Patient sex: M
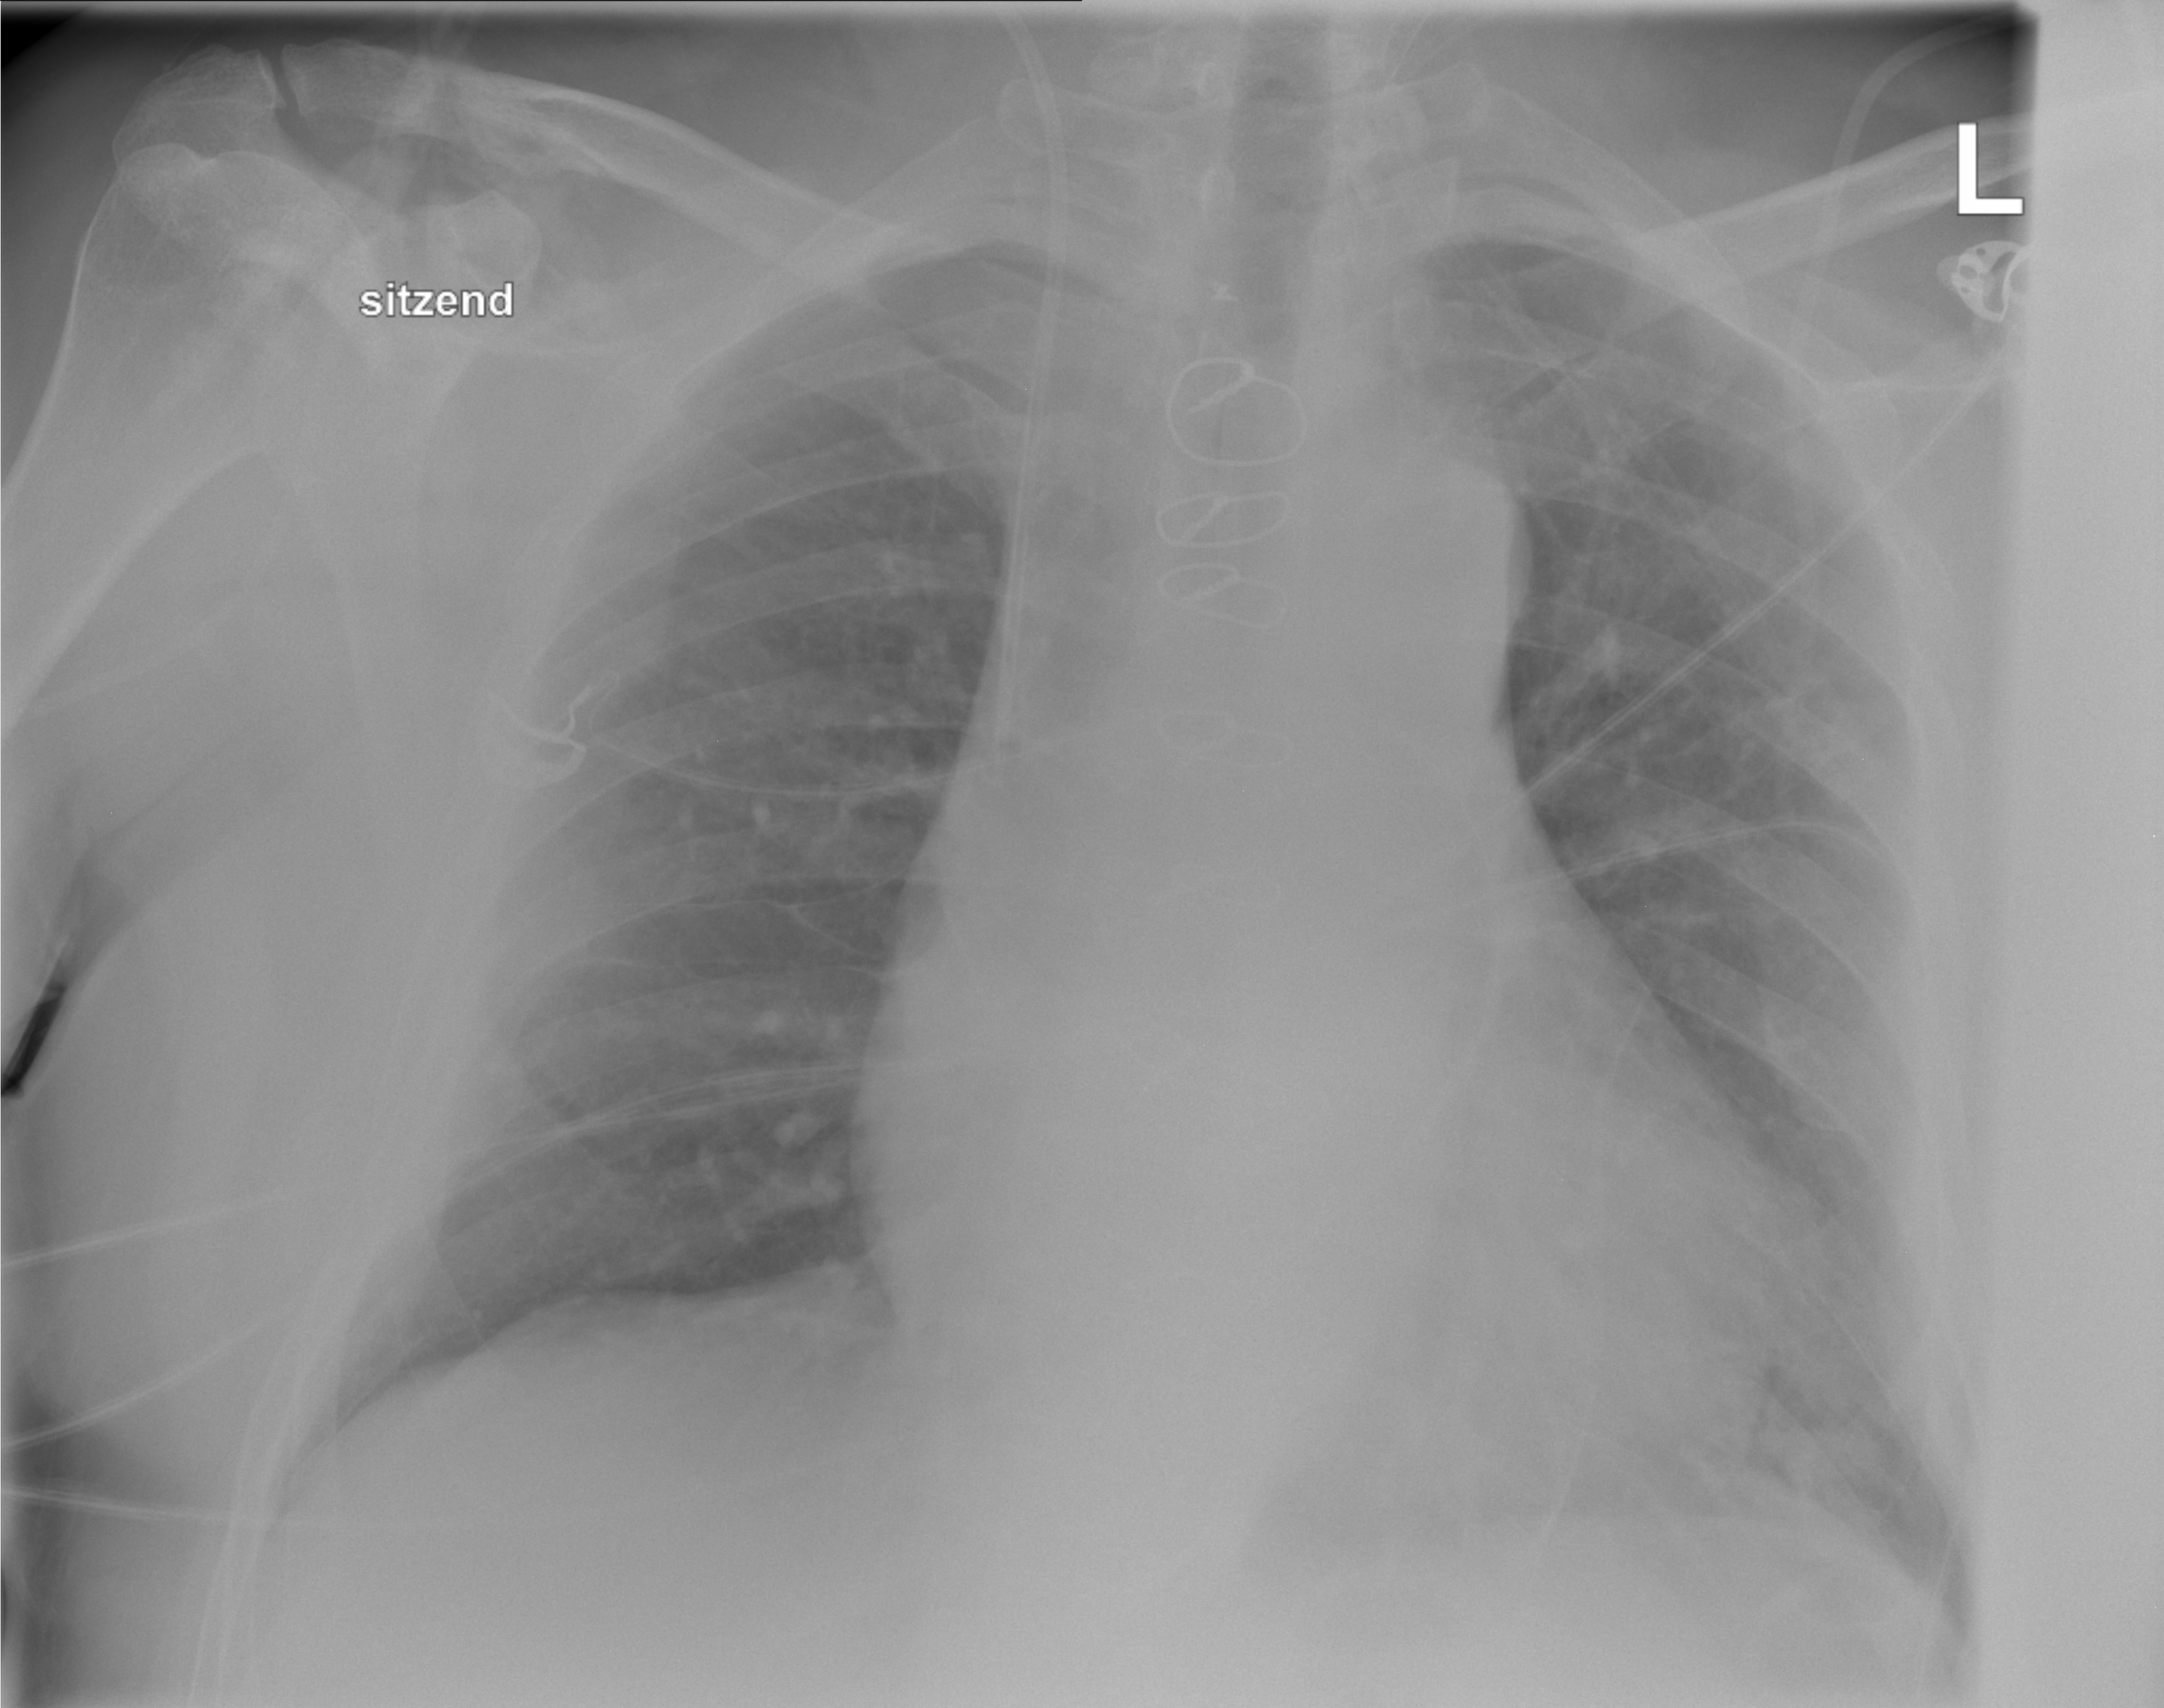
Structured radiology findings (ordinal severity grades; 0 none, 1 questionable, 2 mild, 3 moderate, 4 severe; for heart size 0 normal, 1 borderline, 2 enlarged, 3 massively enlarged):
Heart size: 2
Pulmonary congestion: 1
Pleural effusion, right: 0
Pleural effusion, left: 1
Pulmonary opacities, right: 0
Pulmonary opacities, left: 0
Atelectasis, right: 0
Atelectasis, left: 1